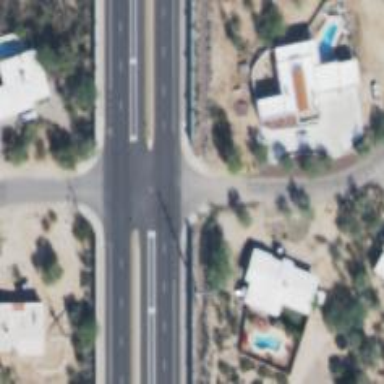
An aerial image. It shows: Uncontrolled crossing on the road.